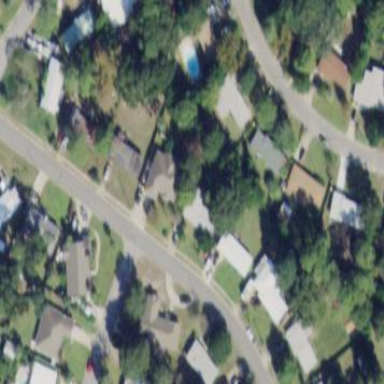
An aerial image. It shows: This residential area consists of single-family homes.